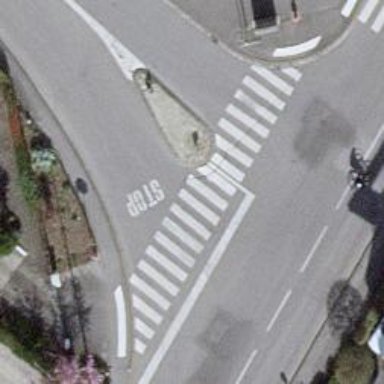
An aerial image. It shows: Zebra crossing with pedestrian island.